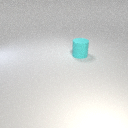
large cyan rubber cylinder